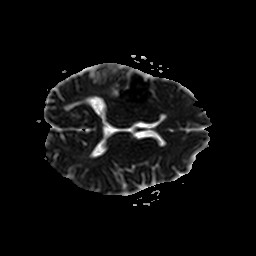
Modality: ADC
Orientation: axial
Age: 55
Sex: female
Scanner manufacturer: philips
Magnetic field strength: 1.5 T
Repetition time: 4.801 s
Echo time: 0.07764 s